The picture encodes a bearing's raw vibration samples as pixel intensities in a 2-D grid. Based on the visible evidence, which condition applies: normal, inner_race, outer_race, ball?
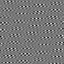
Answer: outer_race